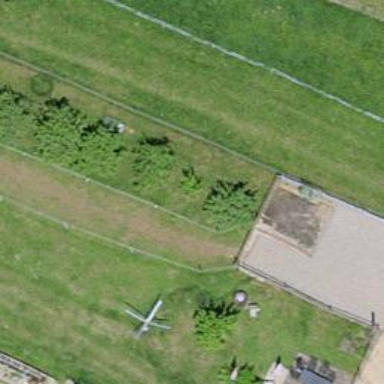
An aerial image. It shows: Hedge barrier.